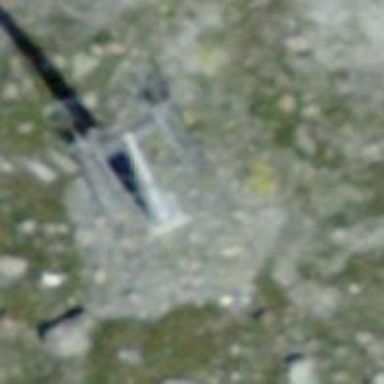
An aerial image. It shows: Pylon for aerialway.